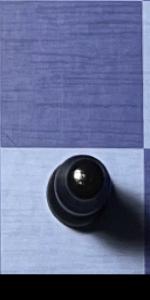
Label: Bishop_Black